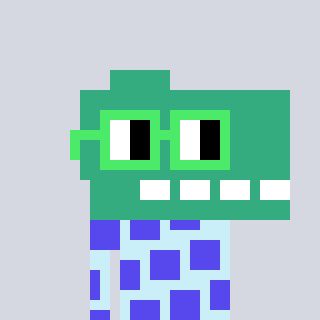
a pixel art character with square light green glasses, a dino-shaped head and a cold-colored body on a cool background